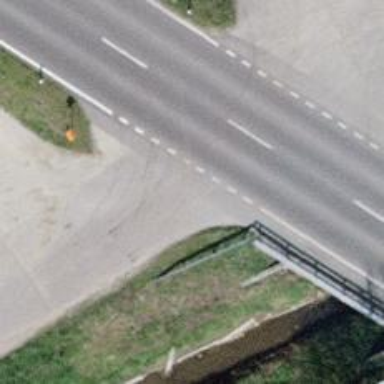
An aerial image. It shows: Primary highway.